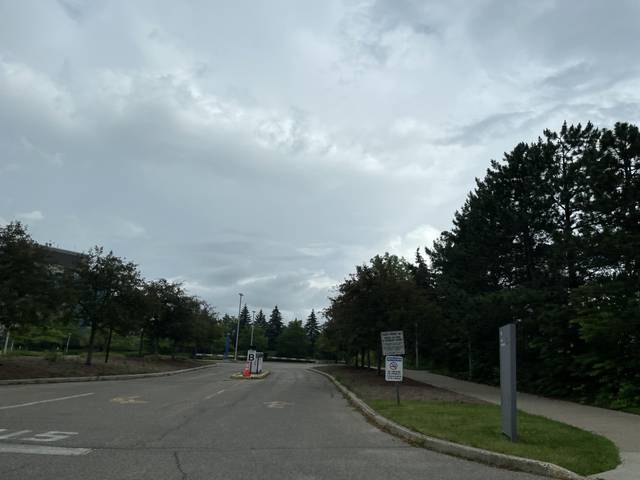
Region: Canada
Coordinates: 43.526, -80.23